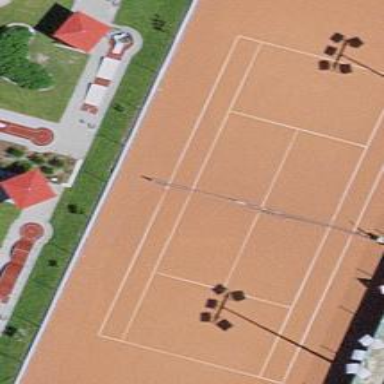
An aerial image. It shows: Tennis court on pitch.